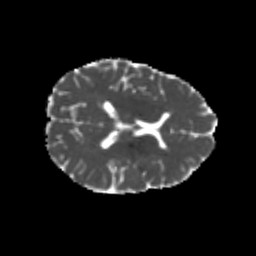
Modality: MD
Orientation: axial
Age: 20
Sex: female
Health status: healthy
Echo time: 0.074 s